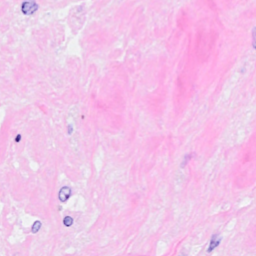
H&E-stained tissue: Breast